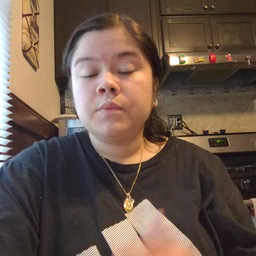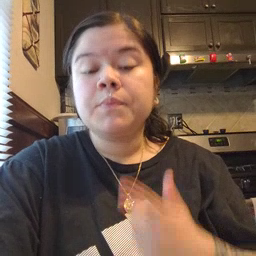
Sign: puzzle